Question: I am a bootstrap beginner. I want to build a template , where I have six menu with a brand logo. The logo positioned exactly at the middle of the menu structure. Out of 6 menu, 3 menu posituoned to its right and other 3 menu positioned to left. Like this :

I have followed general mark up structure for menu , declared in documentation of Twitter bootstrap.
For tablet screen(col-sm-) , my menu structure should cover complete 12 grids. Screen resolution i.e higher than tablet i.e col-md and col-lg in bootstrap language , should only cover 11 grid with offset of 1.
I have added my mark up accordingly.[ Line No 6 in Html tab].
My Problem:
1. In large screen resolution , it looks good. Bt at certain resolution, mostly below 1024 pixel, Some menu just come to next line as they dont behave responsivly.(Just resize the js fiddle result window of my js fiddle link to know the problem. Ihave shared my js fiddle logo below) This is what my problem it. My all menu logo and brand logo and the text ,all should go responsive when i change my viewport to smaller screen(Upto tablet screen). Can any one help me in making the text , menu logo and the brand logo , responsive?? I have added img-responsive class to brand logo , but seems like thats not working.
What I want:
My all menu with the brand , should stay in one line in all tablet screen and the screens having higher resolution than it.
For higher resolution screen, the menu should positioned center of the header section, hence should have at least 1 col offset value i.e col-md-offset-1. For tablet screen my column mark up should be col-sm-12 , no offset value. (Dont consider for -xs- screen. I dont have any problem for -xs- screens)
My JS fIDDLE LINK:<URL>
## HTML
'''
<script src="//netdna.bootstrapcdn.com/bootstrap/3.1.1/js/bootstrap.min.js"></script>
<nav class="navbar navbar-default menu" role="navigation">
<div class="container">
<div class="row">
<div class="col-md-11 col-md-offset-1 col-sm-12 col-sm-offset-0 text-center">
<!-- Brand and toggle get grouped for better mobile display -->
<div class="navbar-header">
<button type="button" class="navbar-toggle" data-toggle="collapse" data-target="#bs-example-navbar-collapse-1"> <span class="sr-only">Toggle navigation</span>
<span class="icon-bar"></span>
<span class="icon-bar"></span>
<span class="icon-bar"></span>
</button>
<!-- Collect the nav links, forms, and other content for toggling -->
<div class="collapse navbar-collapse" id="bs-example-navbar-collapse-1">
<ul class="nav navbar-nav ">
<!-- 1st Menu -->
<li> <a href="http://imgur.com/WepWP6j" class="text-center"><img src="http://i.imgur.com/WepWP6j.png" title="Hosted by imgur.com" /></a> Menu 1</li>
<!-- 2nd Menu -->
<li> <a href="http://imgur.com/WepWP6j"><img src="http://i.imgur.com/WepWP6j.png" title="Hosted by imgur.com" /></a> Menu2</li>
<!-- 3rd Menu -->
<li> <a href="http://imgur.com/WepWP6j"><img src="http://i.imgur.com/WepWP6j.png" title="Hosted by imgur.com" /></a> Menu 3</li>
<!-- Middle Navigation Link logo -->
<li class="hidden-xs"><a class="navbar-brand img-responsive" href="http://imgur.com/D6RHfjf"><img src="http://i.imgur.com/D6RHfjf.png" title="Hosted by imgur.com" /></a>
</li>
<!-- 4th Menu -->
<li> <a href="http://imgur.com/WepWP6j"><img src="http://i.imgur.com/WepWP6j.png" title="Hosted by imgur.com" /></a> Menu 4</li>
<!-- 5th Menu -->
<li> <a href="http://imgur.com/WepWP6j"><img src="http://i.imgur.com/WepWP6j.png" title="Hosted by imgur.com" /></a> Menu 5</li>
<!-- 6th Menu -->
<li> <a href="http://imgur.com/WepWP6j"><img src="http://i.imgur.com/WepWP6j.png" title="Hosted by imgur.com" /></a> Menu 6</li>
</ul>
<div class="clearfix"></div>
</div>
<!-- /.navbar-collapse -->
</div>
</div>
<!-- row -->
</div>
<!-- /.container-fluid -->
</nav>
'''
## css
'''
@import url('//netdna.bootstrapcdn.com/bootstrap/3.1.1/css/bootstrap.min.css');
'''
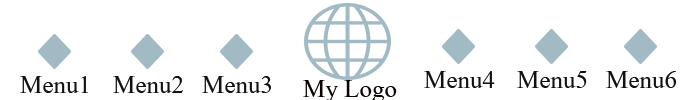
Answer: Add this few lines of CSS to get your menu links to be centered:
'''
/* float:none is important to center the elements */
.navbar-header{
float: none;
display: inline-block;
}
/* this is needed so that the toggle button remains on the right */
button.navbar-toggle{
position: absolute;
right: 5px;
top: 0;
}
/* much of your menu links go to the next line because of the padding space */
.navbar-collapse{
padding-right: 0px;
padding-left:0px;
}
/* again, reducing the padding space */
.nav>li>a {
padding: 10px 10px;
}
/* this is to remove the vertical scrollbar when the viewport is smaller */
.collapse.in{
display: inline;
}
'''
Also remove the '.container' div as it puts in padding space, you should probably remove the 'col-*-offset-*' too.
Here's a <URL> of how it looks with the above changes.